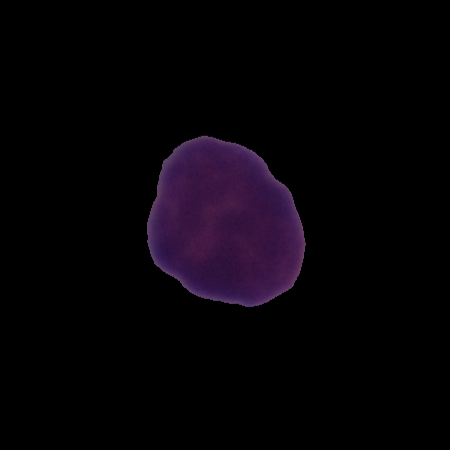
Label: healthy